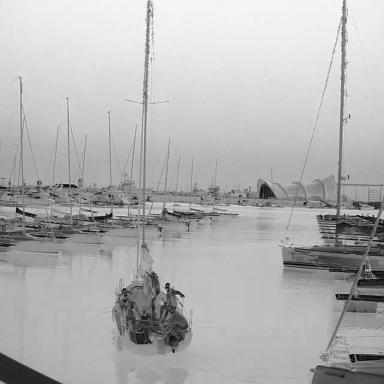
There are 12 objects shown in the infrared image, including 11 sailboats, and a canoe.